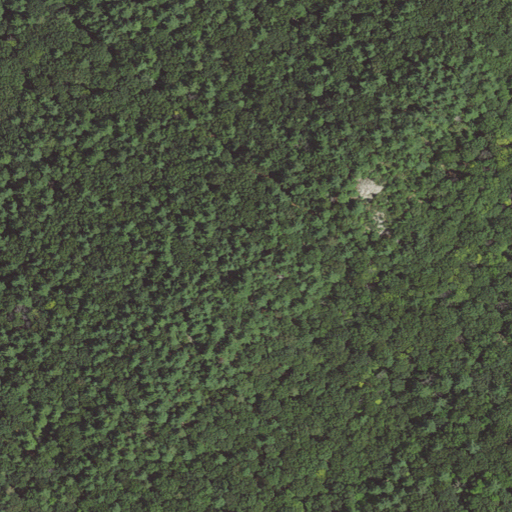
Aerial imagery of mountain in Massachusetts named Noanet Peak containing mixed forest, evergreen forest, and deciduous forest